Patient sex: M
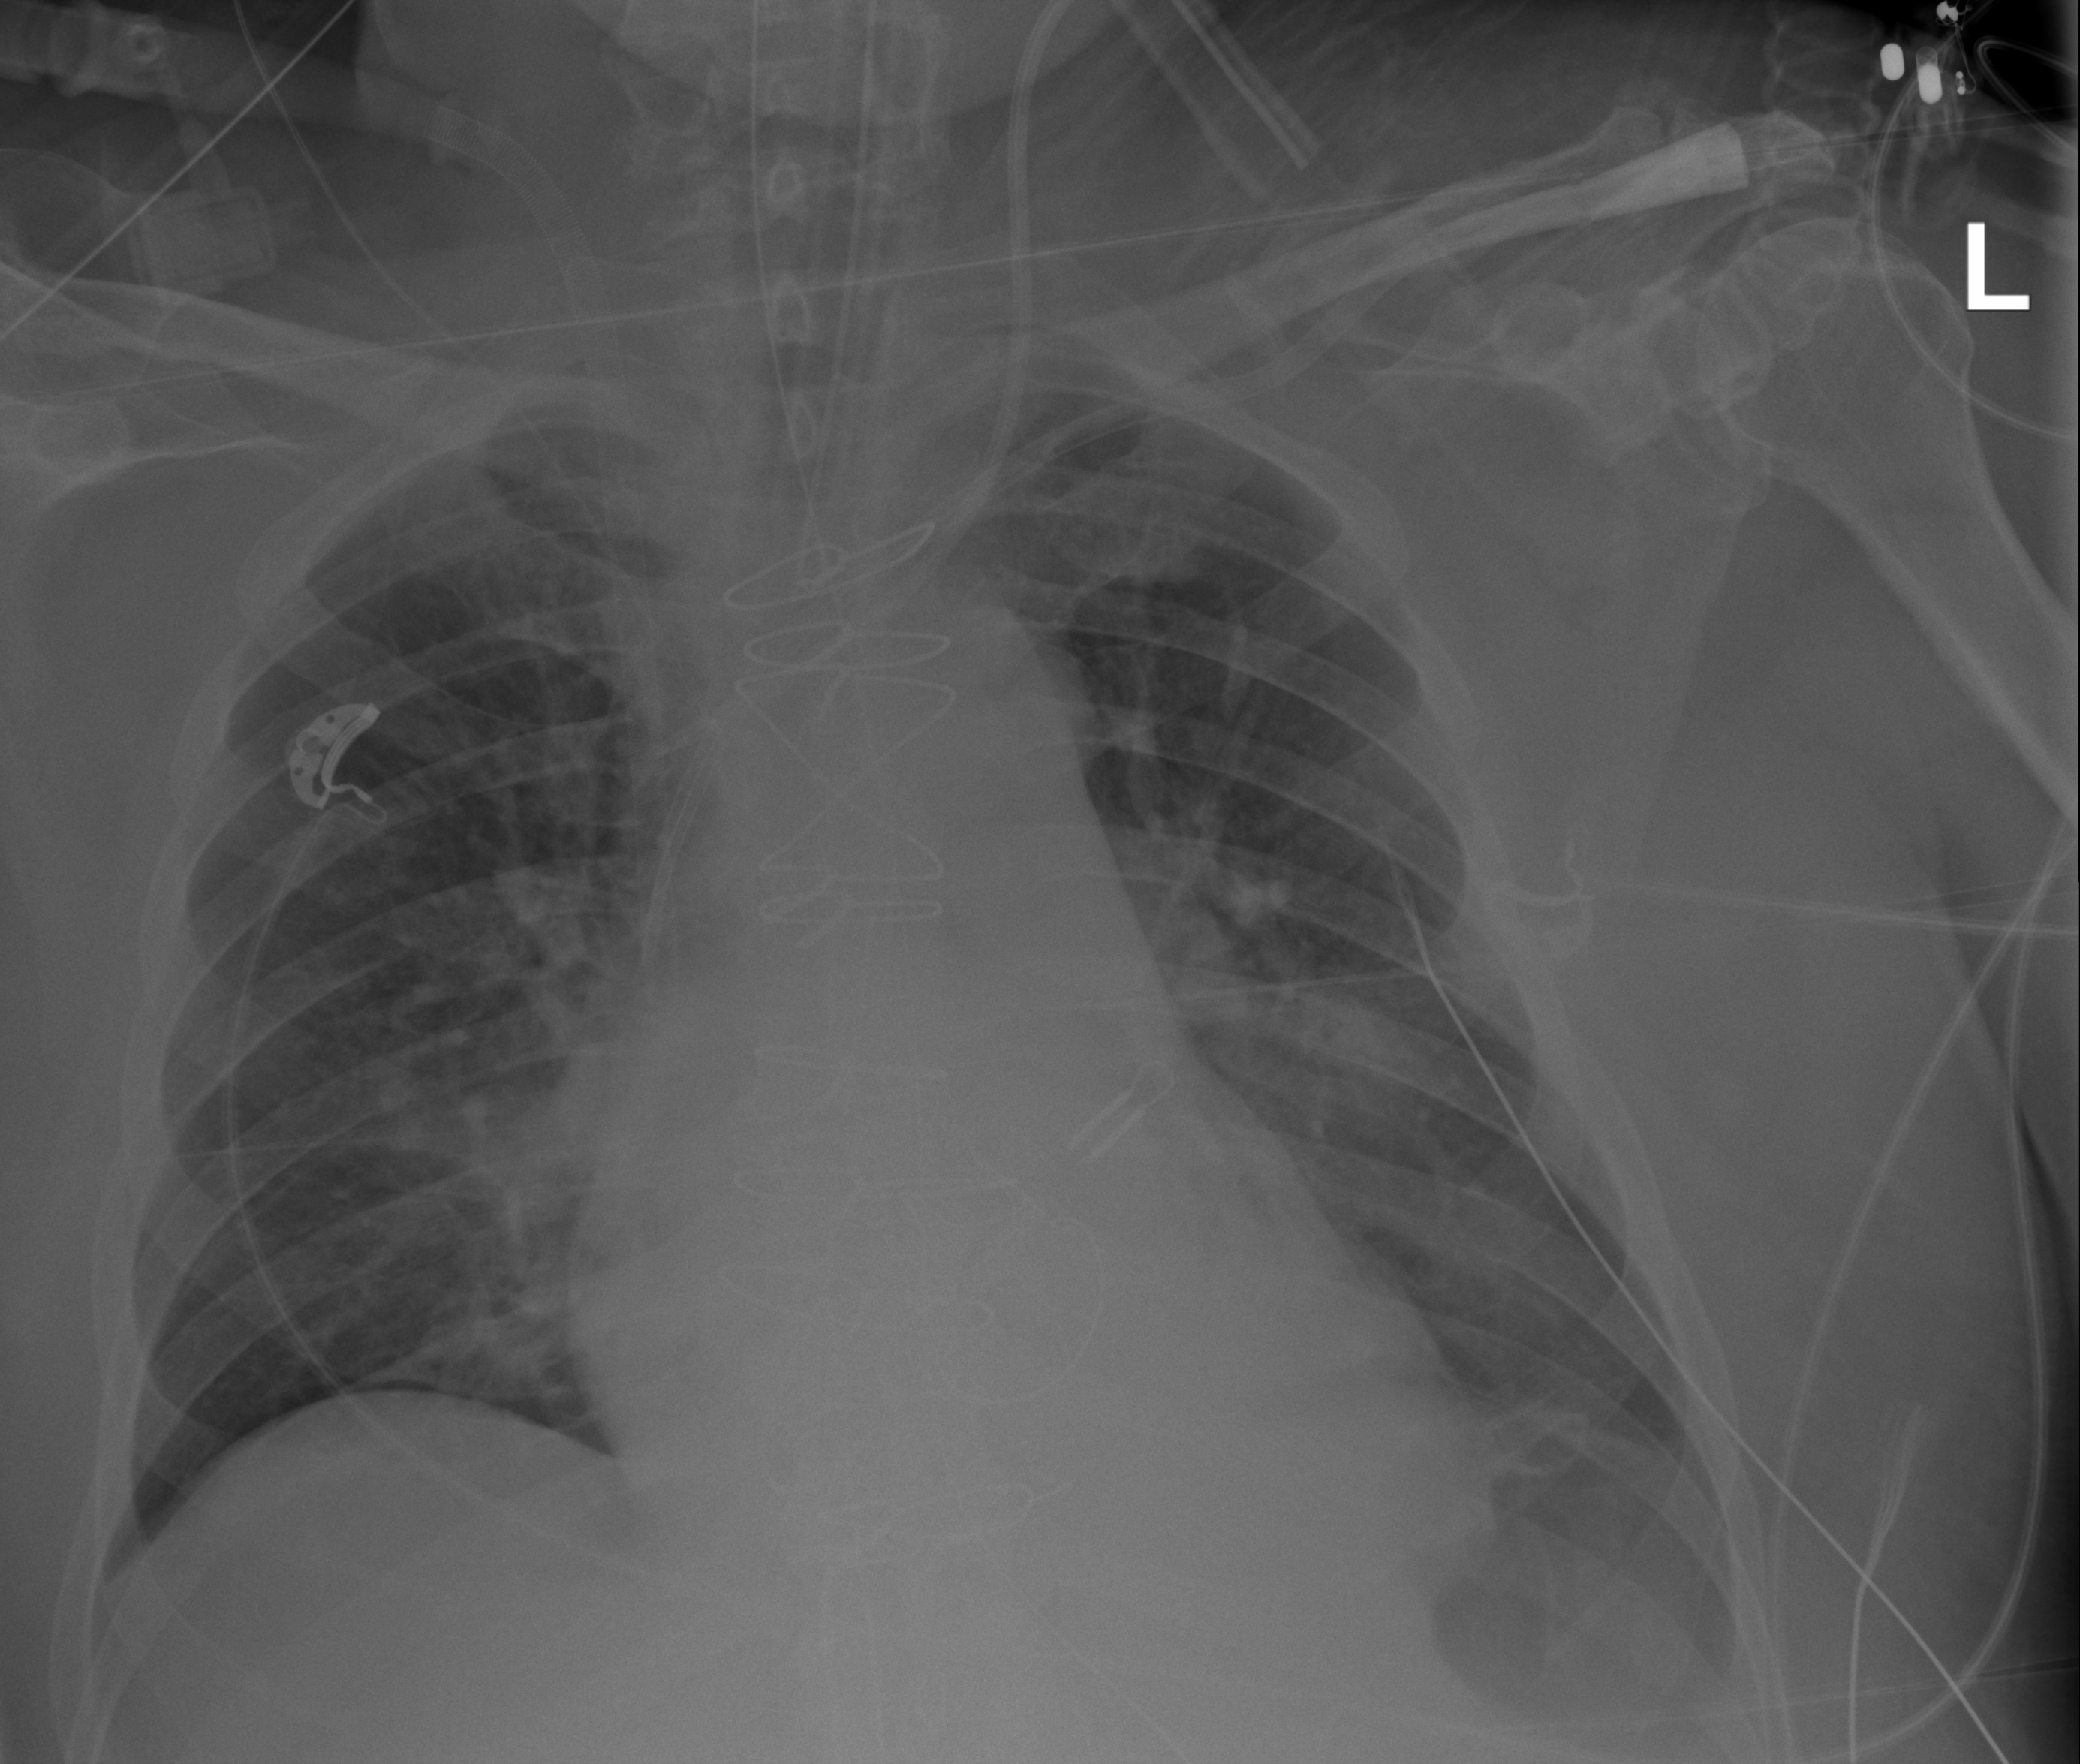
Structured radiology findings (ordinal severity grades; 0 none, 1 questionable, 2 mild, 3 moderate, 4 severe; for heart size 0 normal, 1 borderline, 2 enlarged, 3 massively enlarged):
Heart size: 2
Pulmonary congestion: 2
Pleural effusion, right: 0
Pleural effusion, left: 2
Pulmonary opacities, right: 2
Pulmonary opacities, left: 2
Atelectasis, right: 2
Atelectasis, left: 2